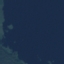
Land use / land cover: SeaLake